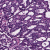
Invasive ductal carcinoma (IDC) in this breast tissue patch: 1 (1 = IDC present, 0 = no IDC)